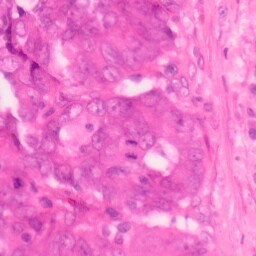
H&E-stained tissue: Colon